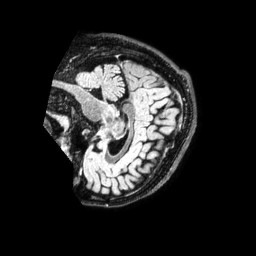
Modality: FLAIR
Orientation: sagittal
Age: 28
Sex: male
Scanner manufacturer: philips
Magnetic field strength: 1.5 T
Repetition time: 4.8 s
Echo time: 0.3297 s